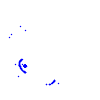
Particle: proton